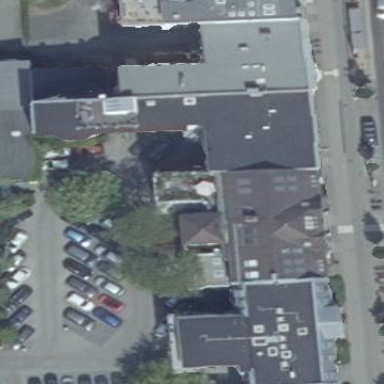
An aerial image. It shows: Building.